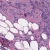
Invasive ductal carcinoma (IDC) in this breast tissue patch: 0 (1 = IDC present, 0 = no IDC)